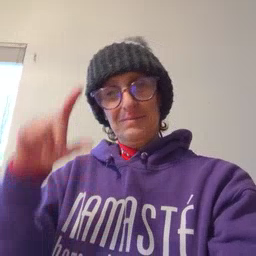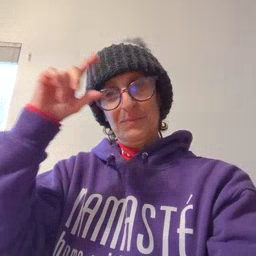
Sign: moon